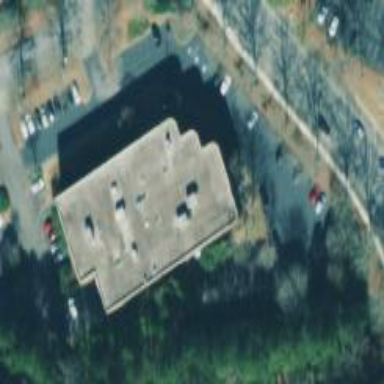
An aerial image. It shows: Building.